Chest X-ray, PA view. Patient: 79 years old, sex M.
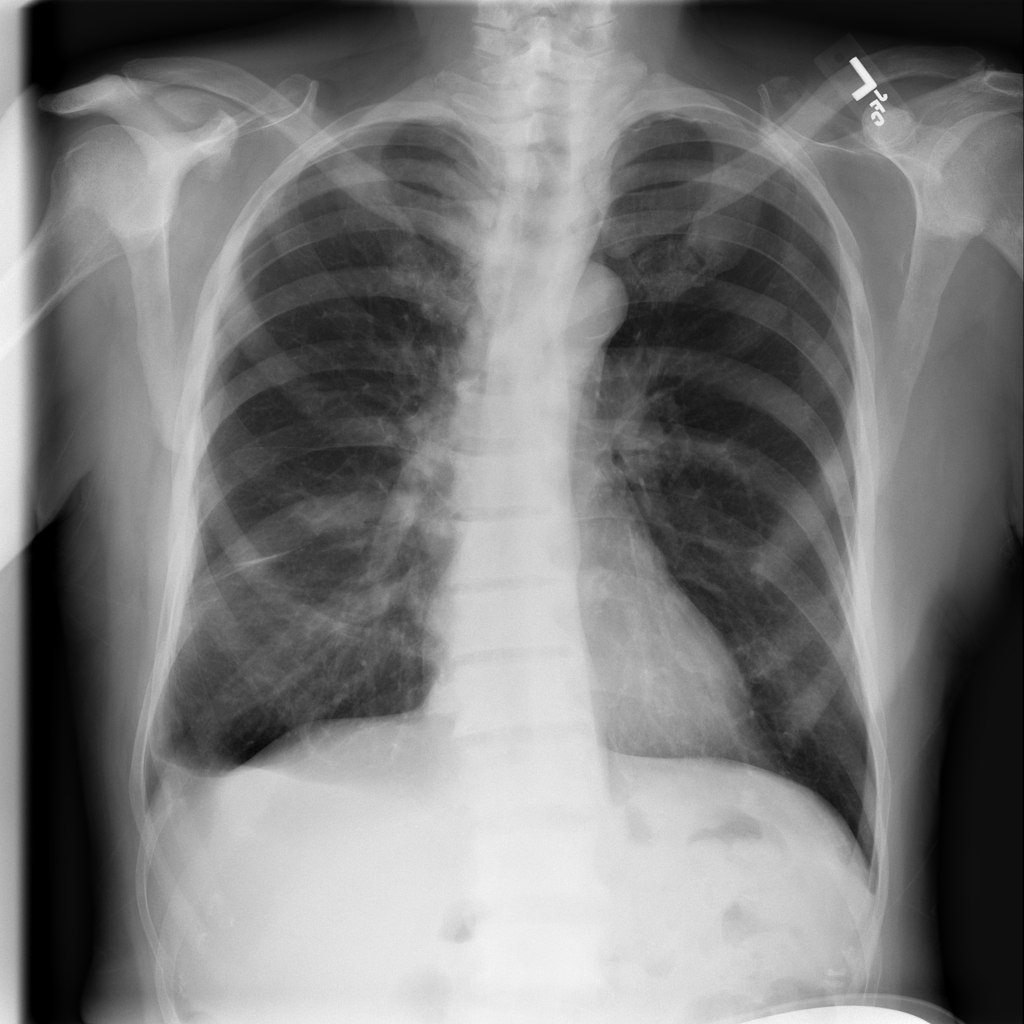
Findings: No Finding